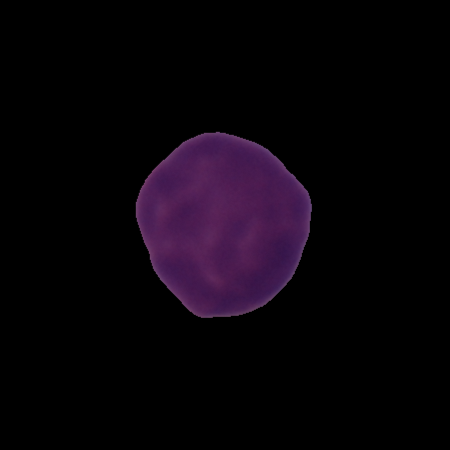
Label: healthy